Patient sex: F
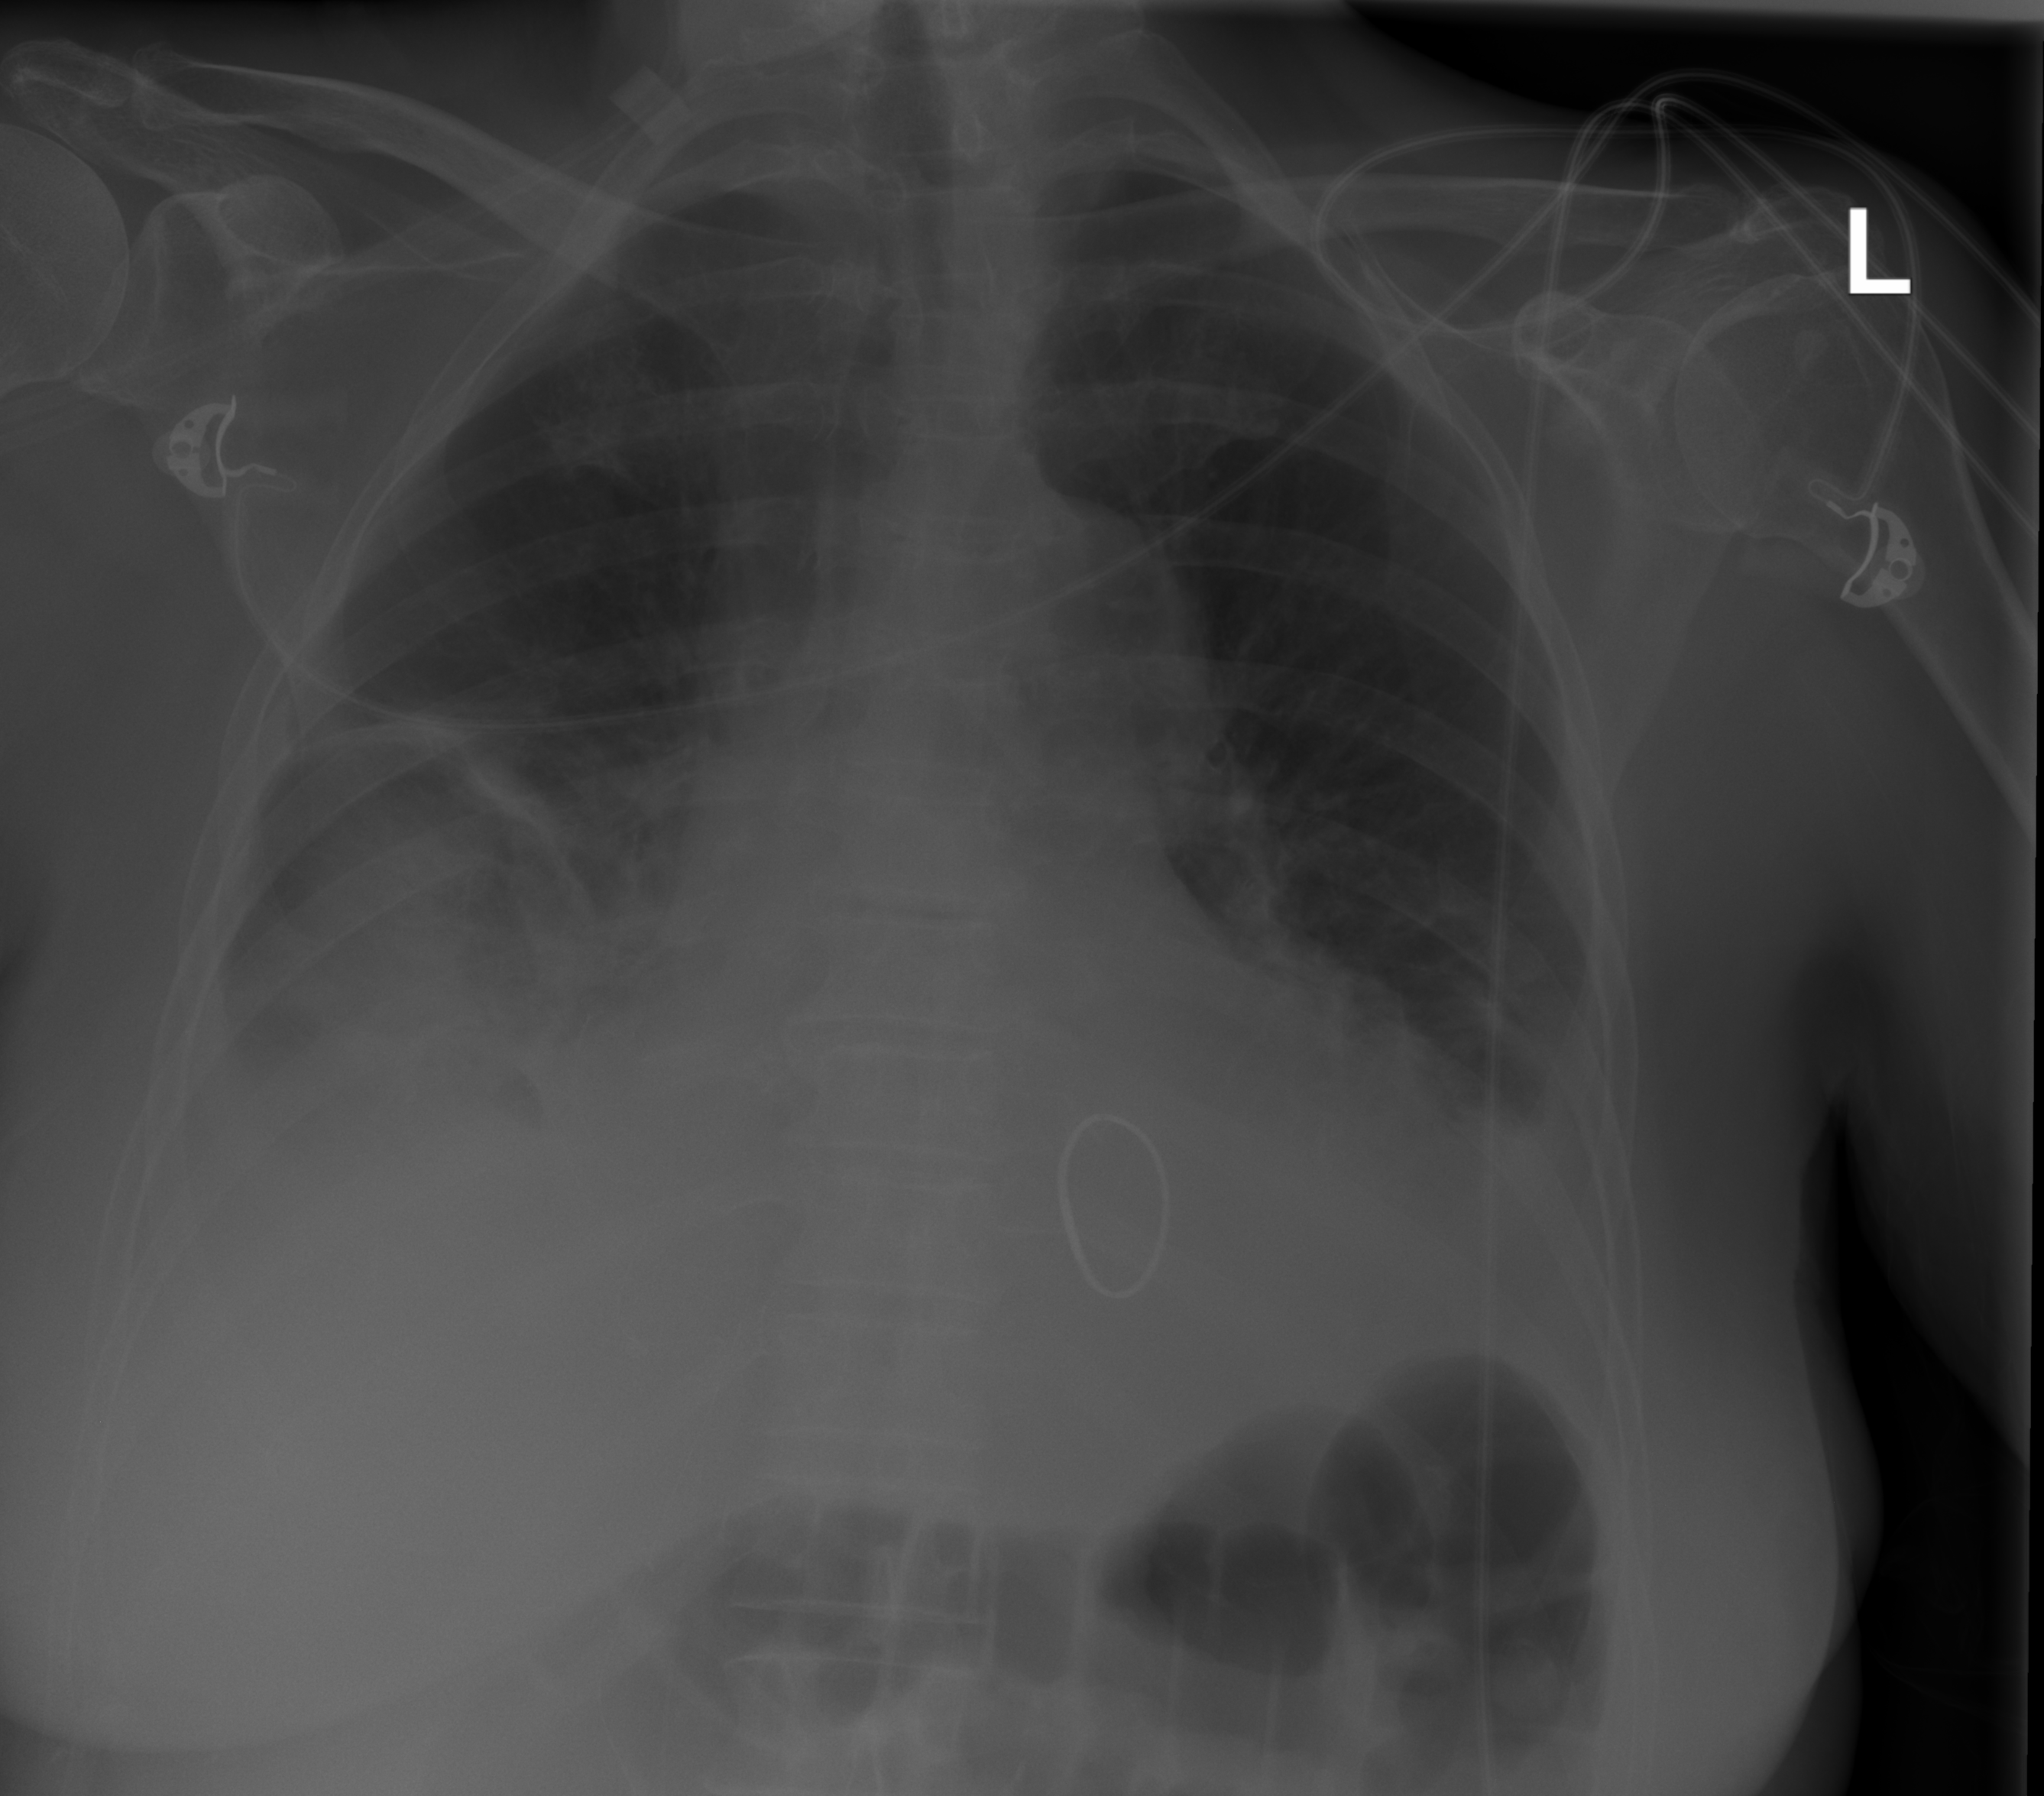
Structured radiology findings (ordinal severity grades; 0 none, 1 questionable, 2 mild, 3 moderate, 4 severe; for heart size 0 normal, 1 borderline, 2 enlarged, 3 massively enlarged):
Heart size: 2
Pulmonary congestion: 0
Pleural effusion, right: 3
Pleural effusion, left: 2
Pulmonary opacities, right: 0
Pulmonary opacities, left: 0
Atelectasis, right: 3
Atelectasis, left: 2